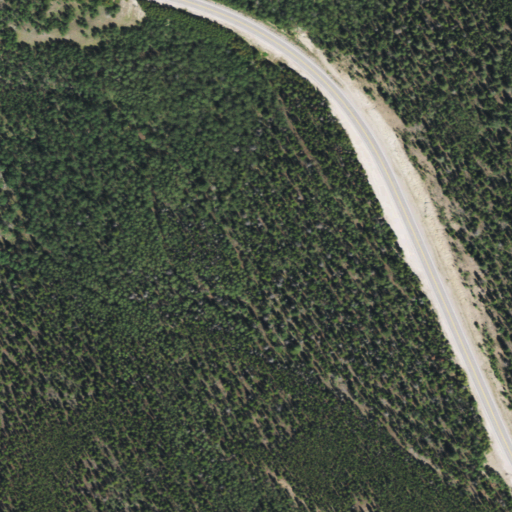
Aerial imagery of gap in Colorado named North Pass containing evergreen forest, deciduous forest, mixed forest, medium intensity development, low intensity development, high intensity development, and open development